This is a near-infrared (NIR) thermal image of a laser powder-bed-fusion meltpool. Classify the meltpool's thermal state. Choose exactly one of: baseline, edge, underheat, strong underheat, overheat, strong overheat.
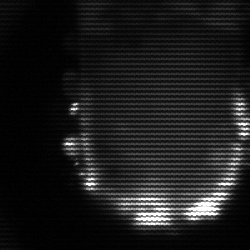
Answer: baseline